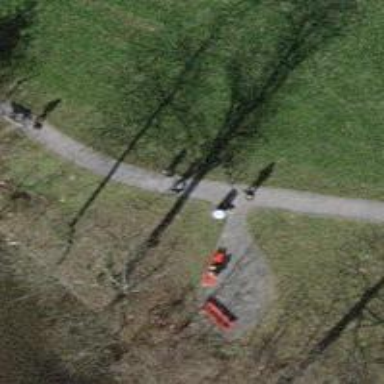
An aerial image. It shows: Bench.